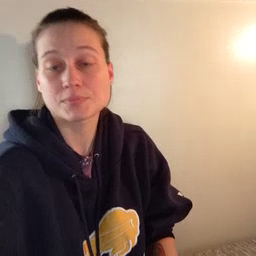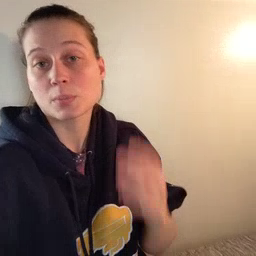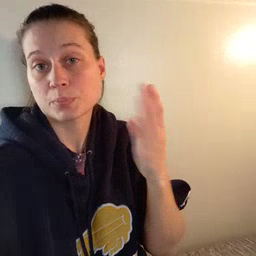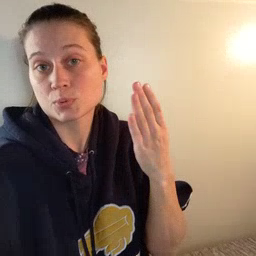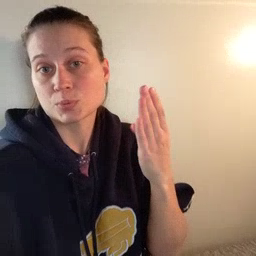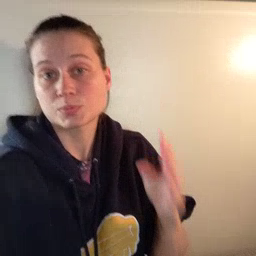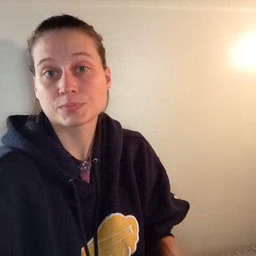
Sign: blue